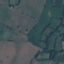
Label: Pasture